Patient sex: M
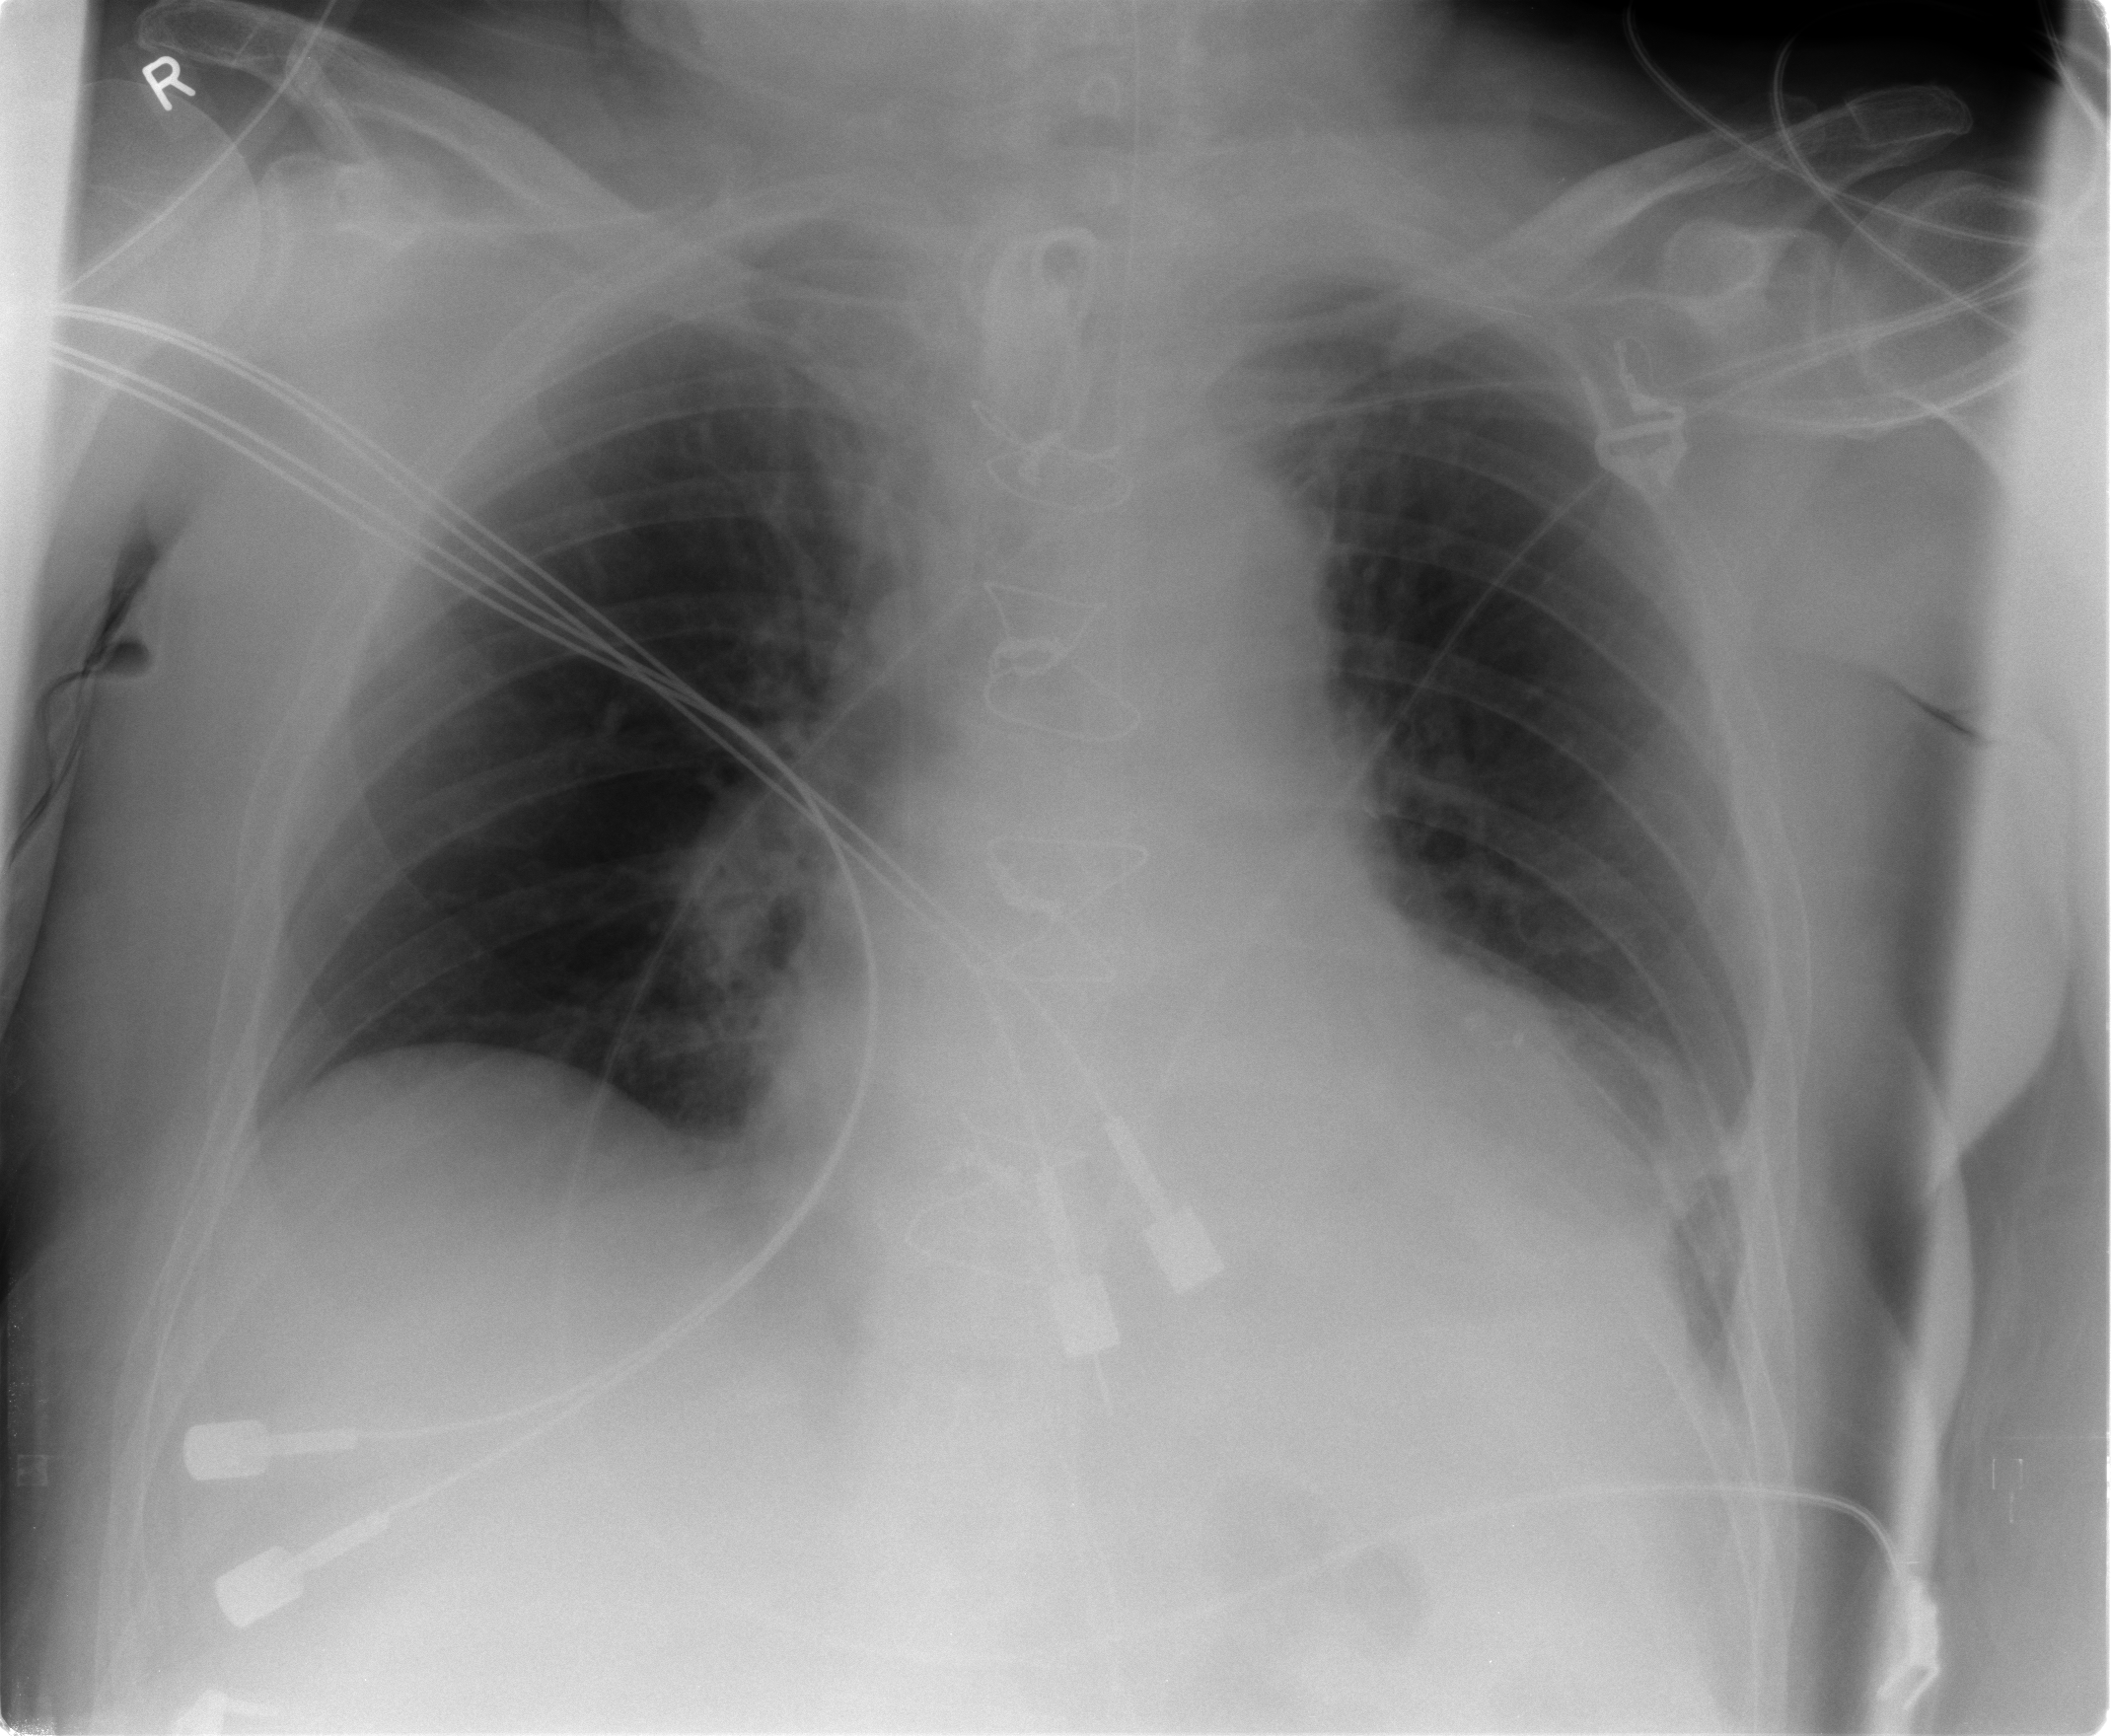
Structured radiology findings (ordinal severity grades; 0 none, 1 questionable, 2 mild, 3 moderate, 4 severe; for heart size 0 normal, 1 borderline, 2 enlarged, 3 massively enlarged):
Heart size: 2
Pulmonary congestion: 1
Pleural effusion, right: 0
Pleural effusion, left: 1
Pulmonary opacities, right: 0
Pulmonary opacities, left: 0
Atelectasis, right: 0
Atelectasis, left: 2